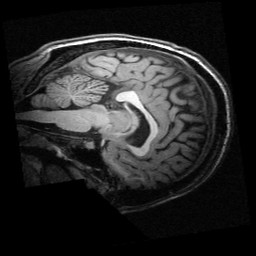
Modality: T1w
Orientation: sagittal
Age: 24
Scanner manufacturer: siemens
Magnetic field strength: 3 T
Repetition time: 2.3 s
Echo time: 0.00336 s